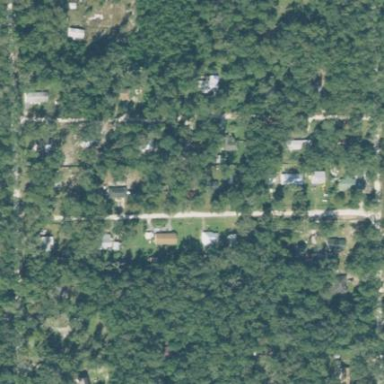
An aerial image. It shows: Single-family residential area.